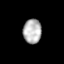
Tissue: skin
Cell type: Others
Senescence score: 0.7163
Nuclear area (px): 437
Mean DAPI intensity: 181.174